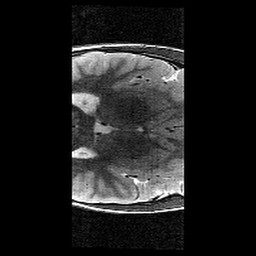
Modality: T2w
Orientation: axial
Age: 10
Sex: male
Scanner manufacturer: siemens
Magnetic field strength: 3 T
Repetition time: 9.23 s
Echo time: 0.067 s